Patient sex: F
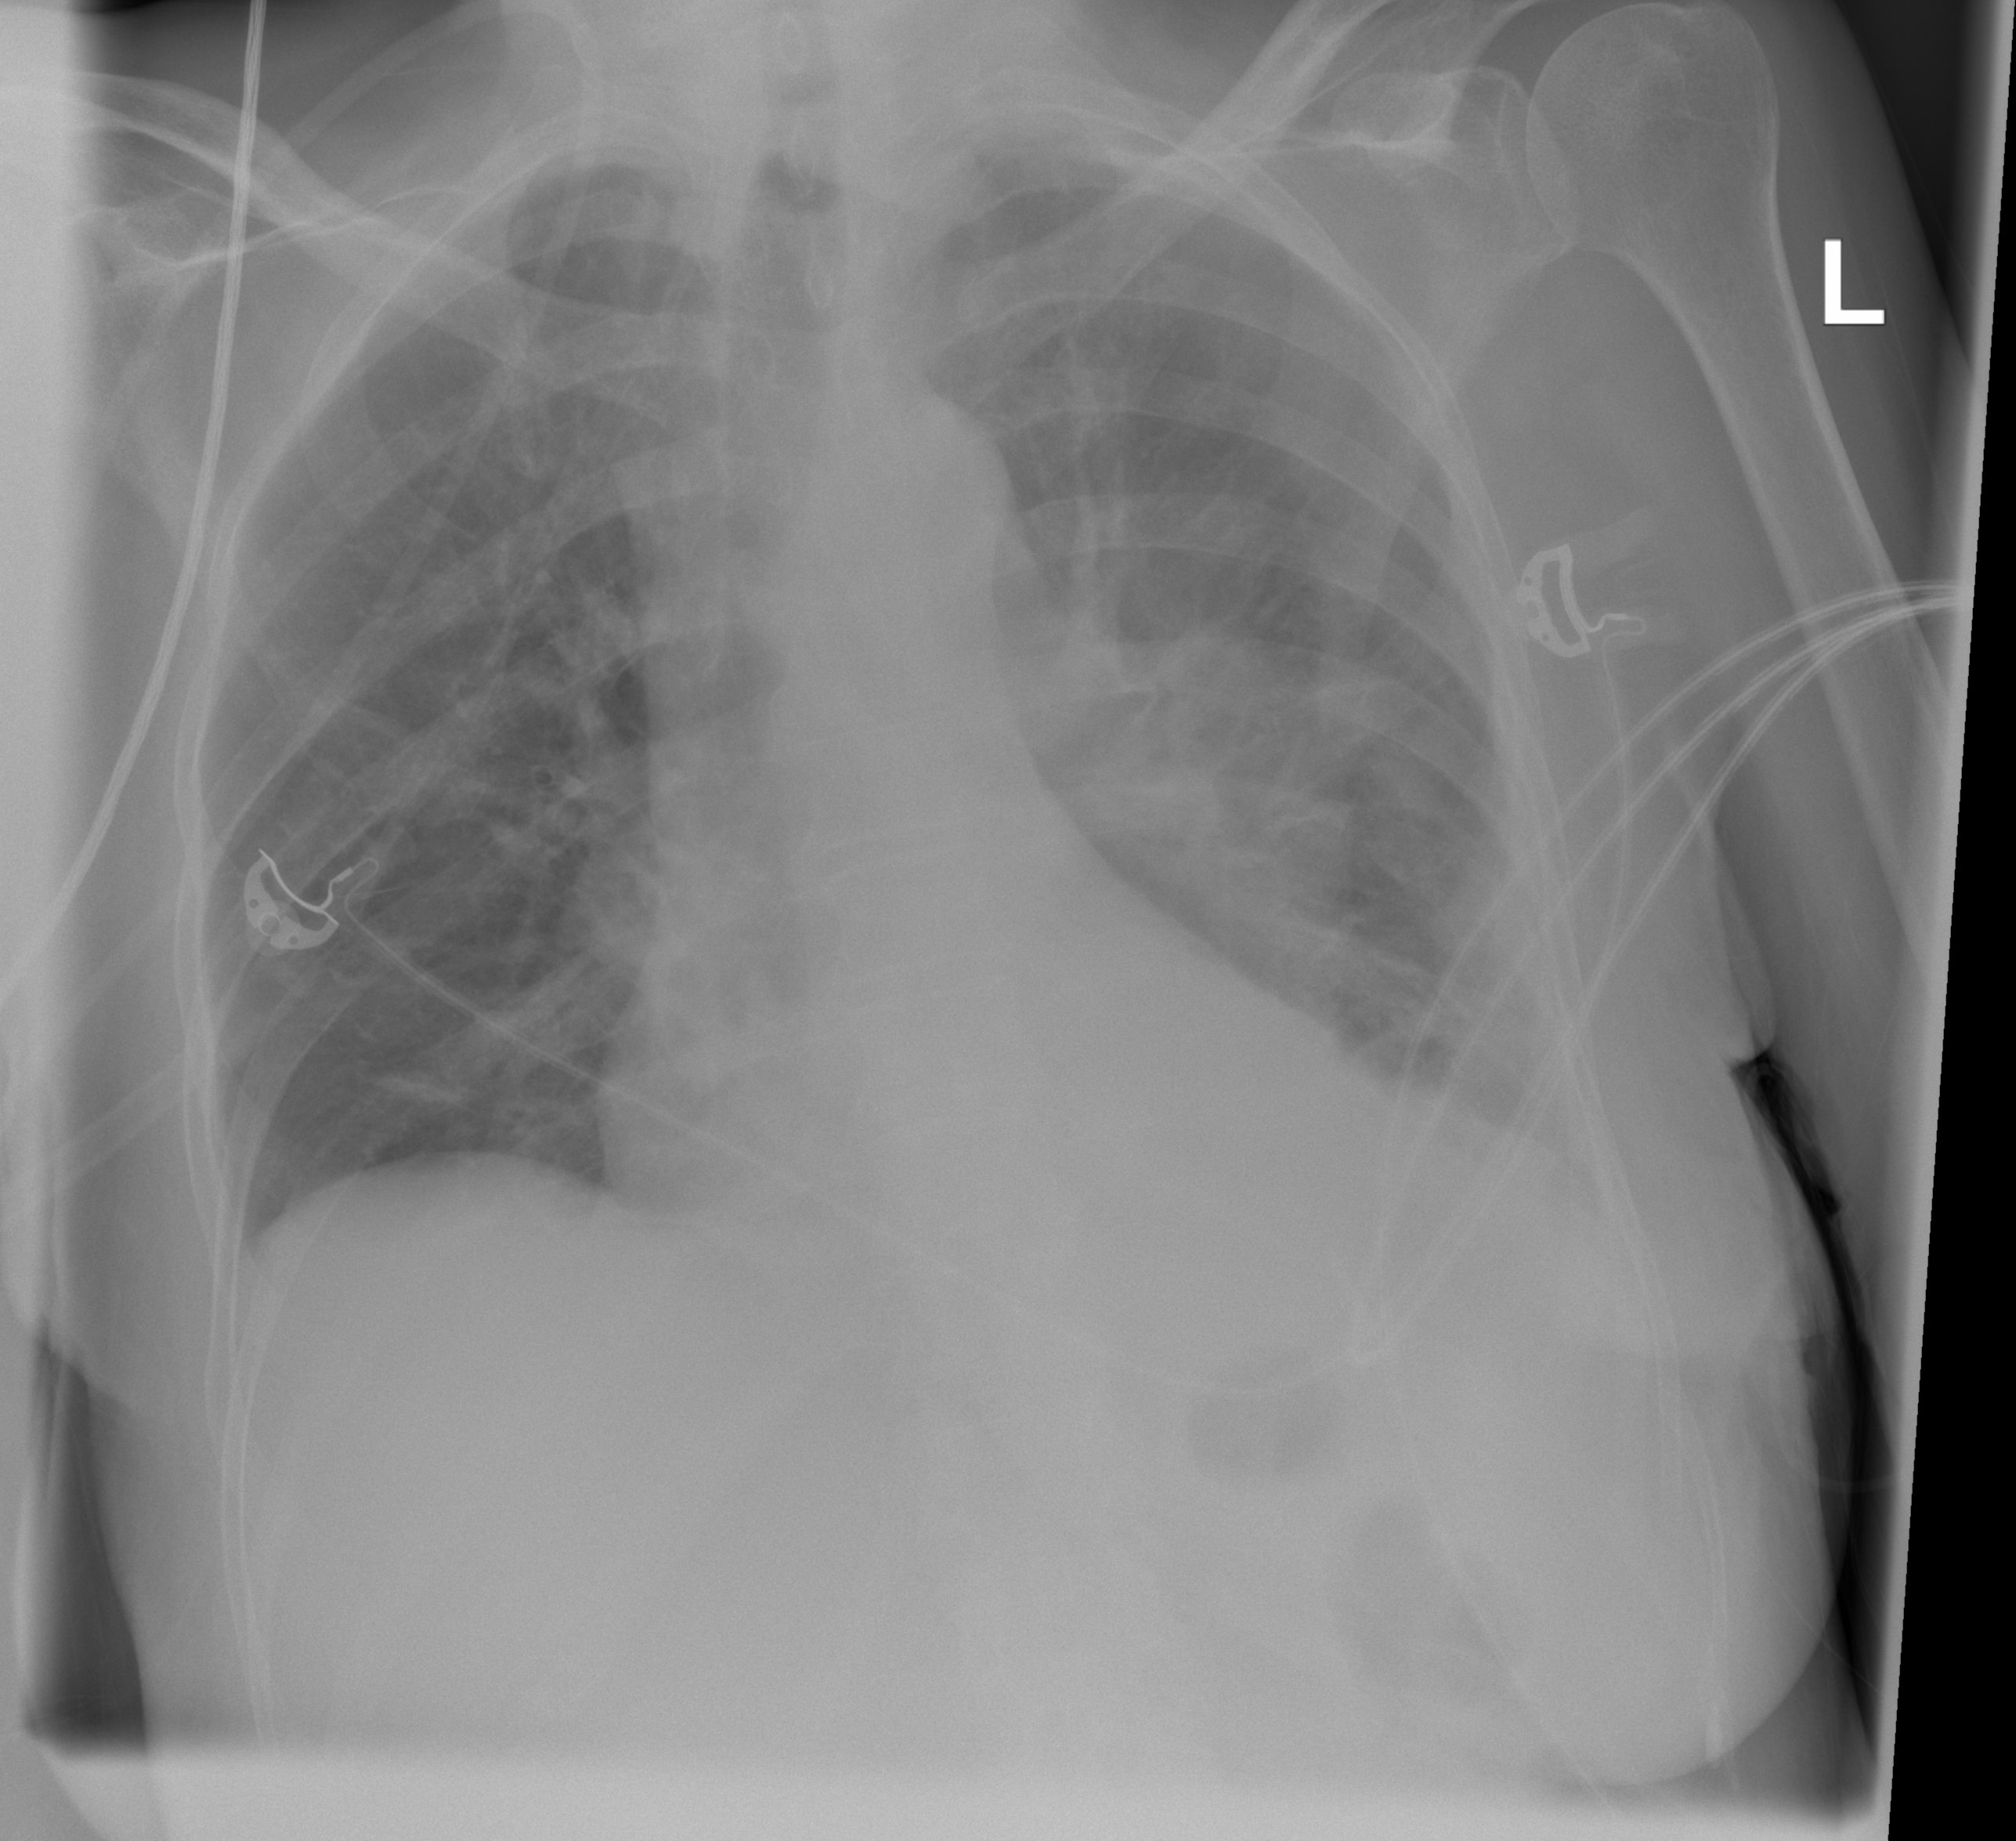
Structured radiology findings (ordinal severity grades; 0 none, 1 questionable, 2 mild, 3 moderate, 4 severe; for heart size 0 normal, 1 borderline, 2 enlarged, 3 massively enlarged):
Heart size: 1
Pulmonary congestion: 2
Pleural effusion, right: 2
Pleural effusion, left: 2
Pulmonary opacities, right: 2
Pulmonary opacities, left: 2
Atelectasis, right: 2
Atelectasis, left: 2